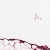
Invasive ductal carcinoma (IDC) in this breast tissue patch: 0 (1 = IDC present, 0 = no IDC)